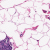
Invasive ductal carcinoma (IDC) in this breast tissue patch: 0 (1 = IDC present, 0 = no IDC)